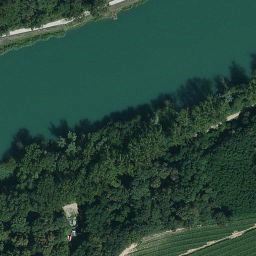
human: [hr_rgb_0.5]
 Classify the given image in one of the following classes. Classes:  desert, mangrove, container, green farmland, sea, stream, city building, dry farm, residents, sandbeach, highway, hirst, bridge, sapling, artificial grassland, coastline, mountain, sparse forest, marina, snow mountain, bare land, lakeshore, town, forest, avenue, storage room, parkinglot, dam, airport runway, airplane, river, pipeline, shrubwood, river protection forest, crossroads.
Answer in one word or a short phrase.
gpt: river